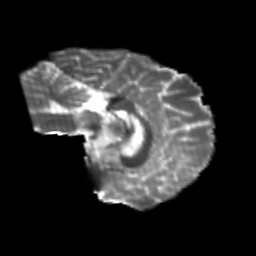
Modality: T2w
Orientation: sagittal
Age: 24
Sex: female
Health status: healthy
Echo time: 0.074 s